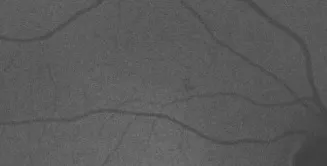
Near-infrared fundus autofluorescence images (NIA) of both eyes: clearly visible hypoautofluorescent spots in the fovea.
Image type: ophthalmic_imaging (autofluorescence)